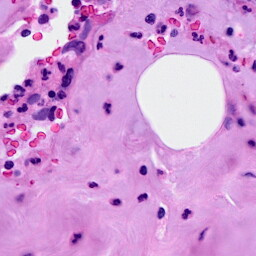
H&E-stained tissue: Breast